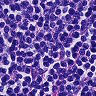
Metastatic tissue present: no